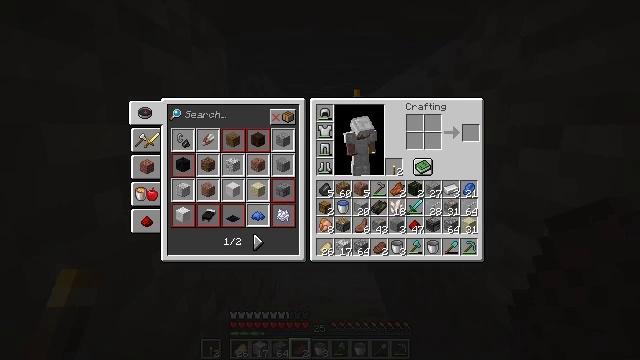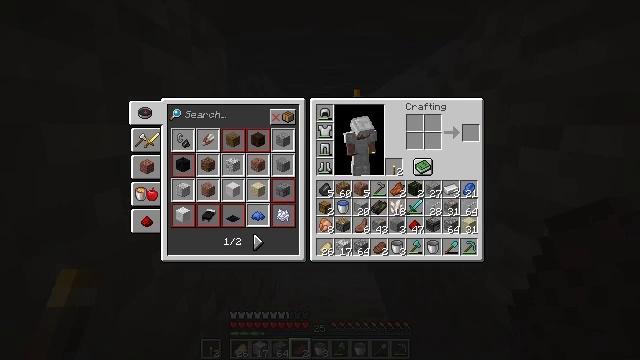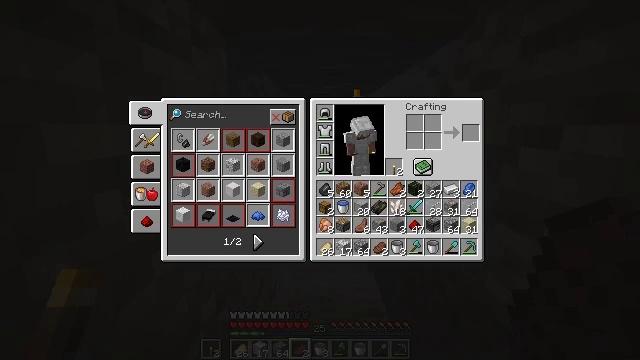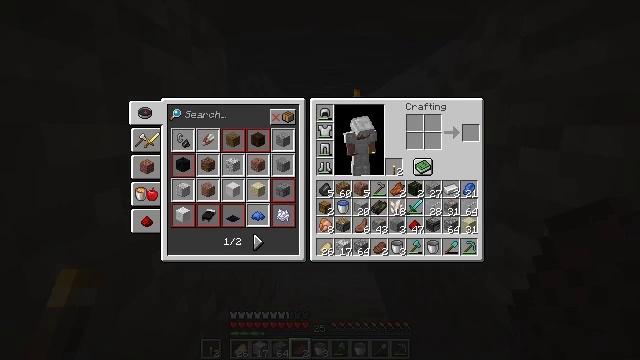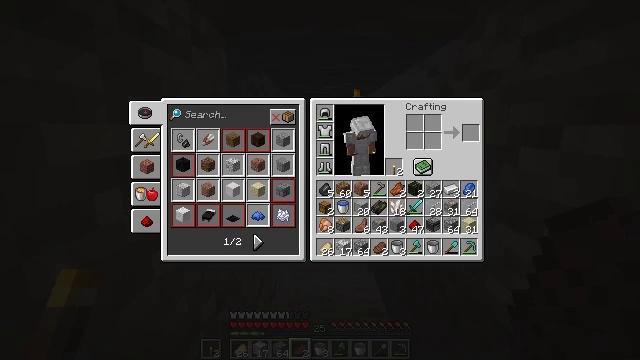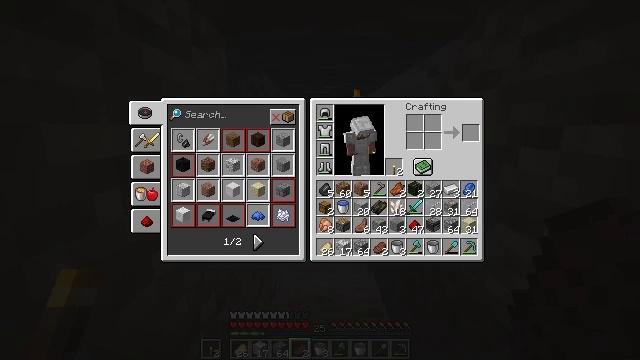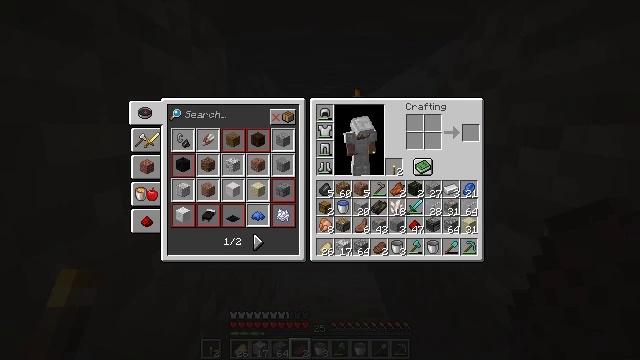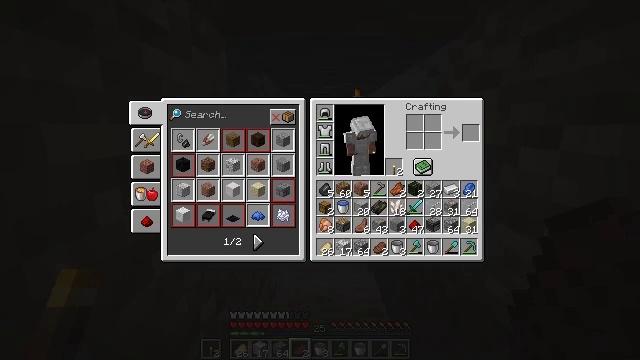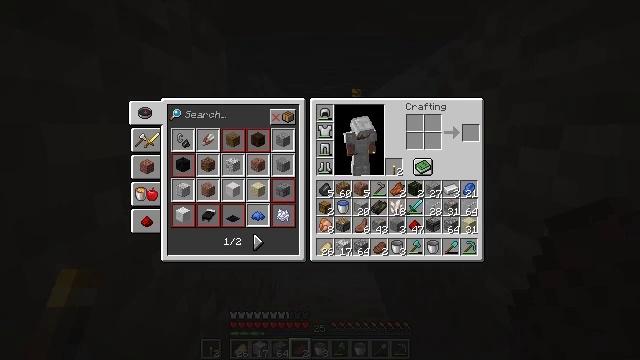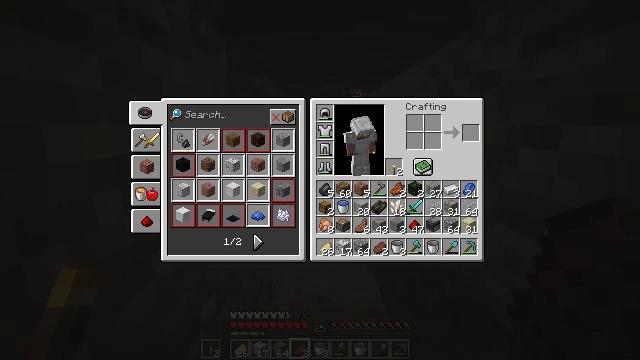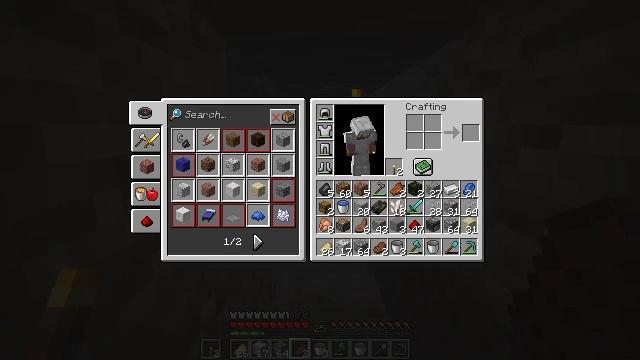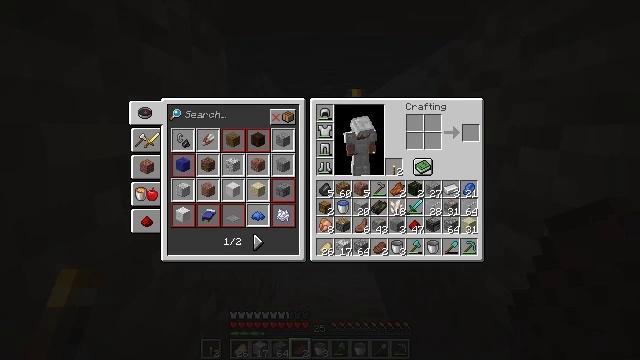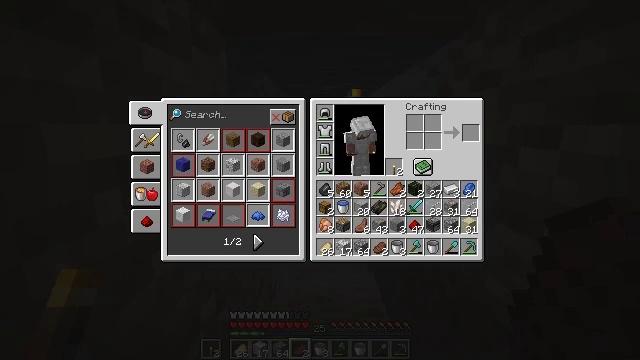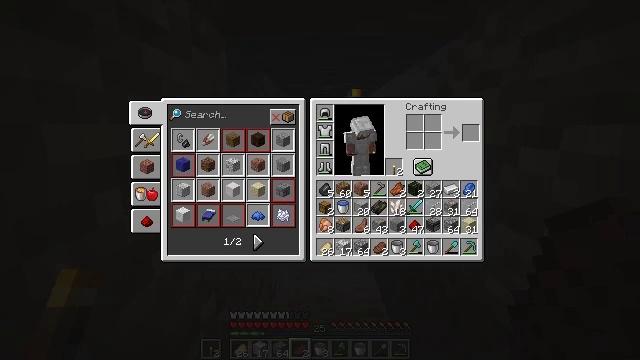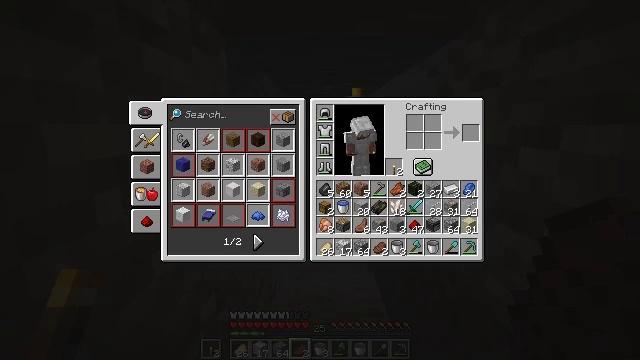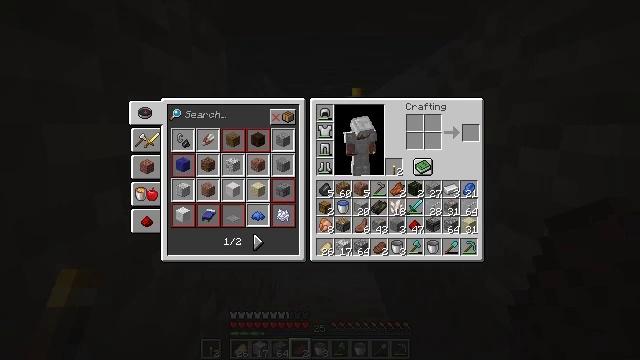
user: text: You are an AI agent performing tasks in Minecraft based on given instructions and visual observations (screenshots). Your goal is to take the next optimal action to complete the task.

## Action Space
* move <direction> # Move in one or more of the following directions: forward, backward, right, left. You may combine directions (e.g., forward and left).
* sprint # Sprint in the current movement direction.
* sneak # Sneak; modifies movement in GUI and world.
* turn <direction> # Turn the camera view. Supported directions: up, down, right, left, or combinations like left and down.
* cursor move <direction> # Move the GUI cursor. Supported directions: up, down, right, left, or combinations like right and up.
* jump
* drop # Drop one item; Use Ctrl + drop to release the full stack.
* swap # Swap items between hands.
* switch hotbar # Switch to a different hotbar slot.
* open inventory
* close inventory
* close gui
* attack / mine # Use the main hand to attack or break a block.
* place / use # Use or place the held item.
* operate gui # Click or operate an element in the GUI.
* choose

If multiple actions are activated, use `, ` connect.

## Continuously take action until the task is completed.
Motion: motion action
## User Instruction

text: Use a furnace to craft dried kelp.
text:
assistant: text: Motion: no_op
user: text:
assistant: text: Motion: no_op
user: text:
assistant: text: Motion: no_op
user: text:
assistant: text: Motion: no_op
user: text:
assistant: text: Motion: no_op
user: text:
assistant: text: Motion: no_op
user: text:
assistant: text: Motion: no_op
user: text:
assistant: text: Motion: no_op
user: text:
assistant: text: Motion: no_op
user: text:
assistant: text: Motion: no_op
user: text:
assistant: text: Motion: no_op
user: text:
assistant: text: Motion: no_op
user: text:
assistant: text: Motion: no_op
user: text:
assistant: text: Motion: no_op
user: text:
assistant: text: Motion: no_op
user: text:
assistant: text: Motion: no_op
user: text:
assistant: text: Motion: no_op
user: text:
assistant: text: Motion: no_op
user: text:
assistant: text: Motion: no_op
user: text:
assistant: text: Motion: no_op
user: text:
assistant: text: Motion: no_op
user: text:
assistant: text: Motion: no_op
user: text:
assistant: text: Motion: no_op
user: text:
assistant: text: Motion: no_op
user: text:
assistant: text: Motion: no_op
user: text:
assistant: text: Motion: no_op
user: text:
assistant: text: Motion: no_op
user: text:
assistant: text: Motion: no_op
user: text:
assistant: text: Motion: no_op
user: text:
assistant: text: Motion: no_op